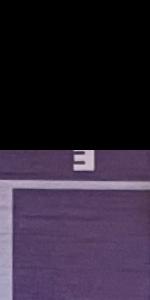
Label: Empty